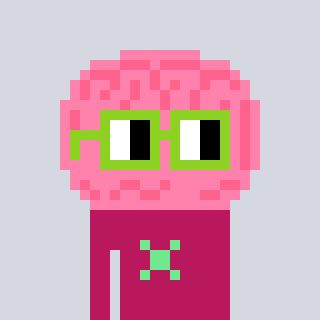
a pixel art character with square light green glasses, a brain-shaped head and a darkpink-colored body on a cool background